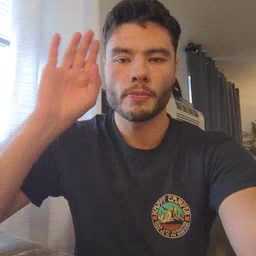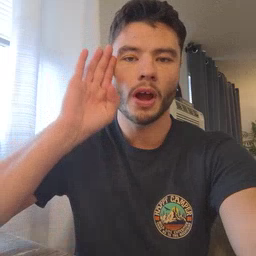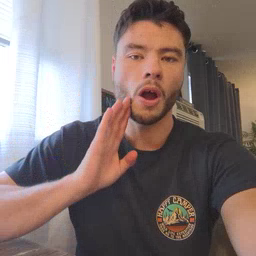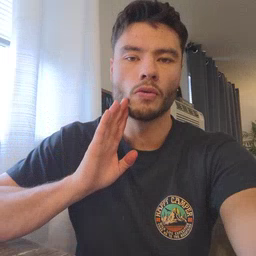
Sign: brown